Interaction volume radius: 10 \u00c5
Interaction volume height: 25 \u00c5
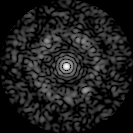
Disorder parameter: 0.7781